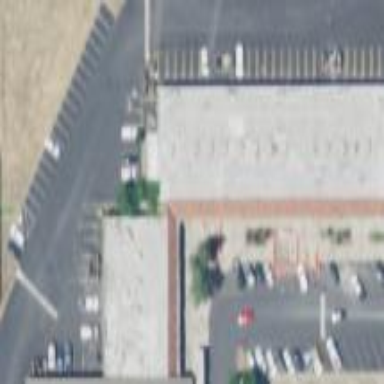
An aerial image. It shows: Parking area.